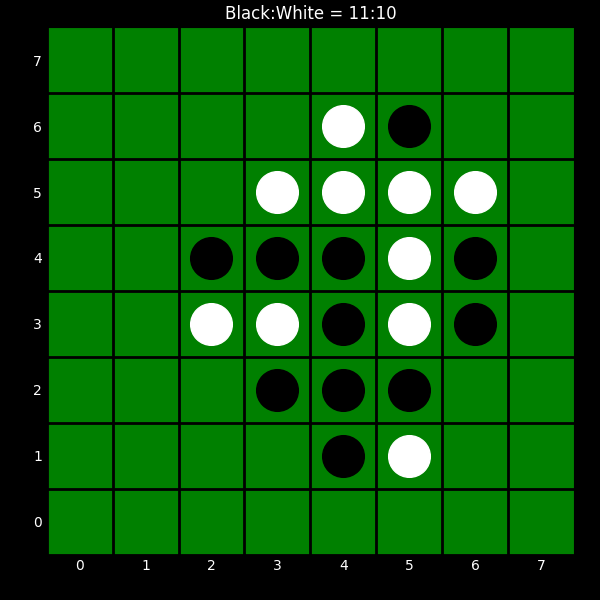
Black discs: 11
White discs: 10